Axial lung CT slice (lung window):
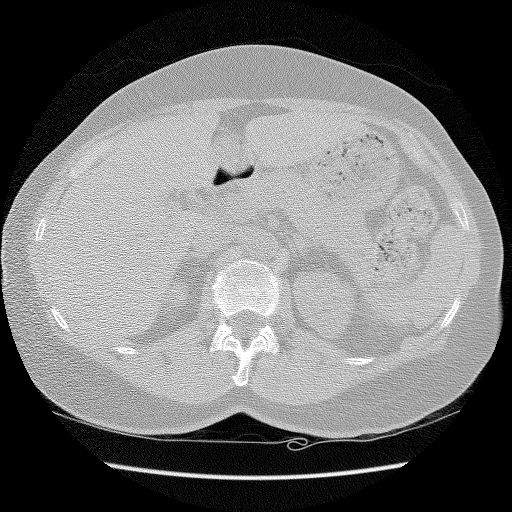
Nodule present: no